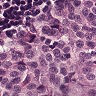
Metastatic tissue present: yes